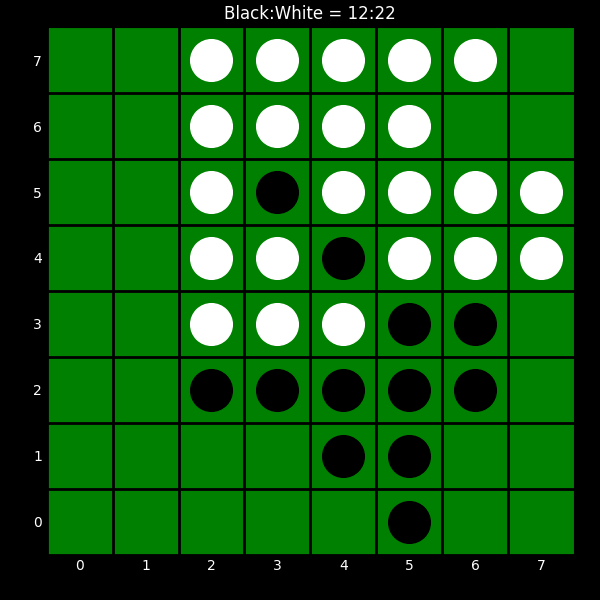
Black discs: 12
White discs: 22